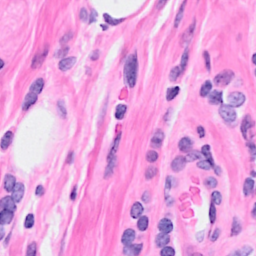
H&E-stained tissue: Breast